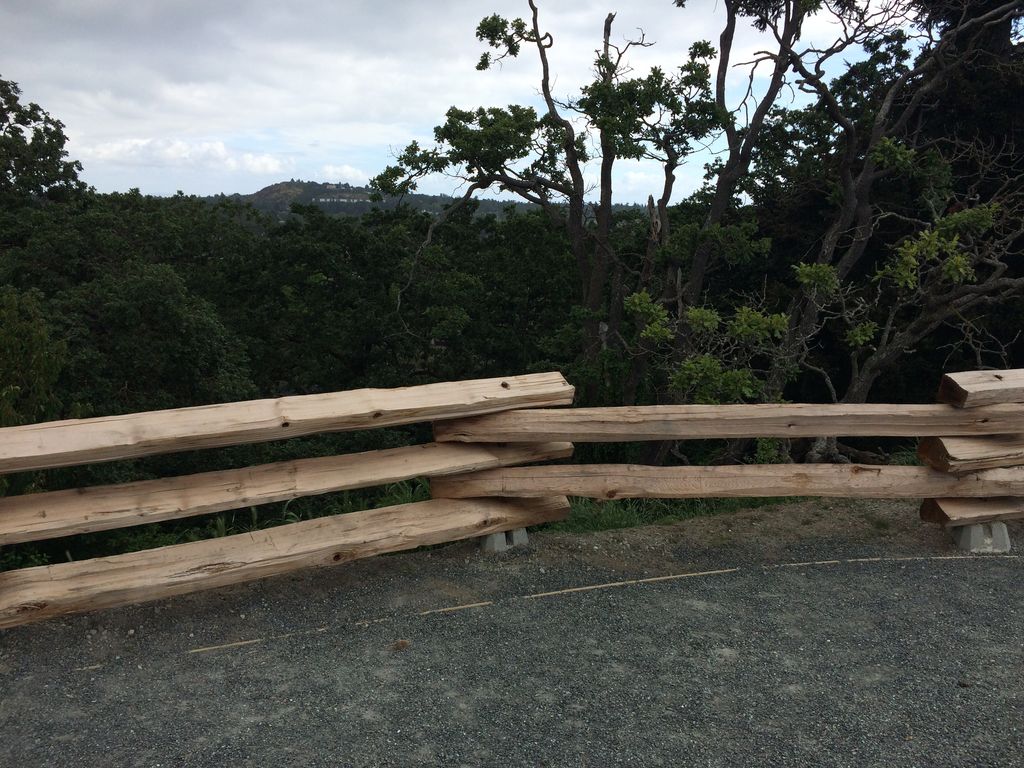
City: victoria